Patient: sex F, age 60
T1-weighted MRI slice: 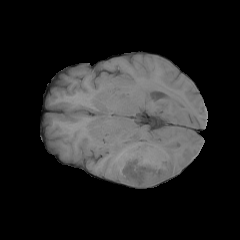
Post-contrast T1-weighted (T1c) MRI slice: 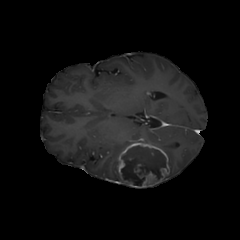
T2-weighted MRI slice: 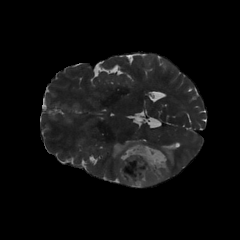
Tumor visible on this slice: yes
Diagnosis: Glioblastoma, IDH-wildtype
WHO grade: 4